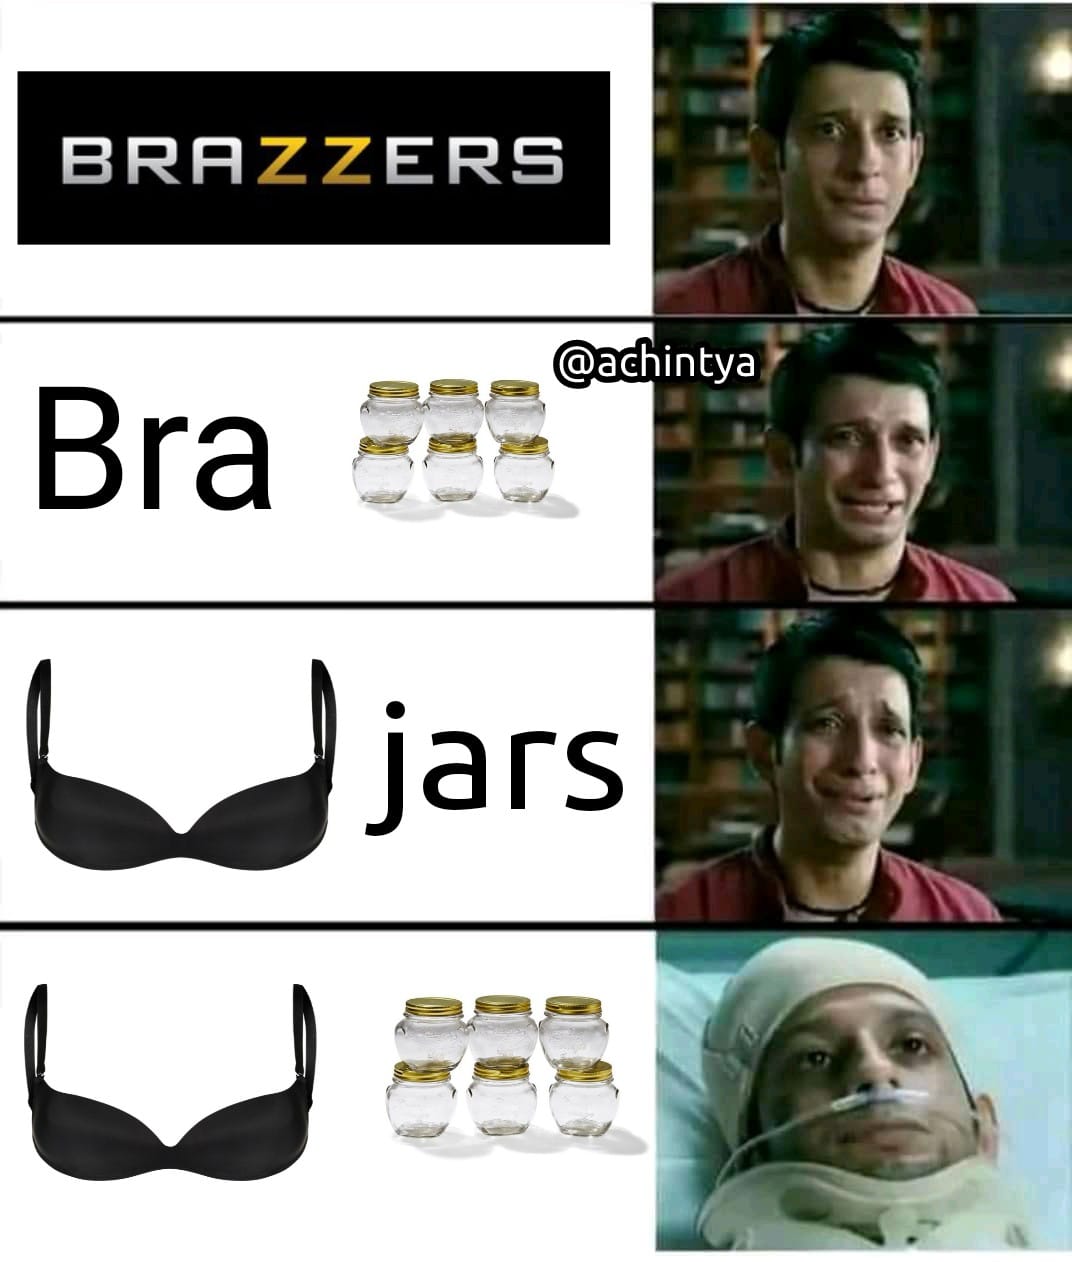
Caption: BRAZZERS   Bra    Jars
Label: non-hate